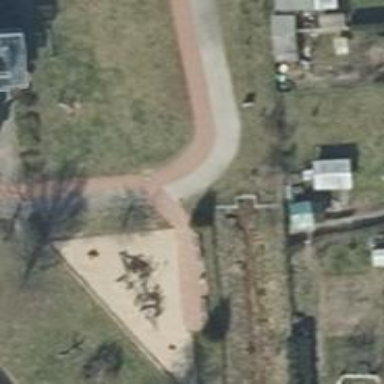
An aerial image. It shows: Driveway with paved surface.